Question: What is the result of this measurement?
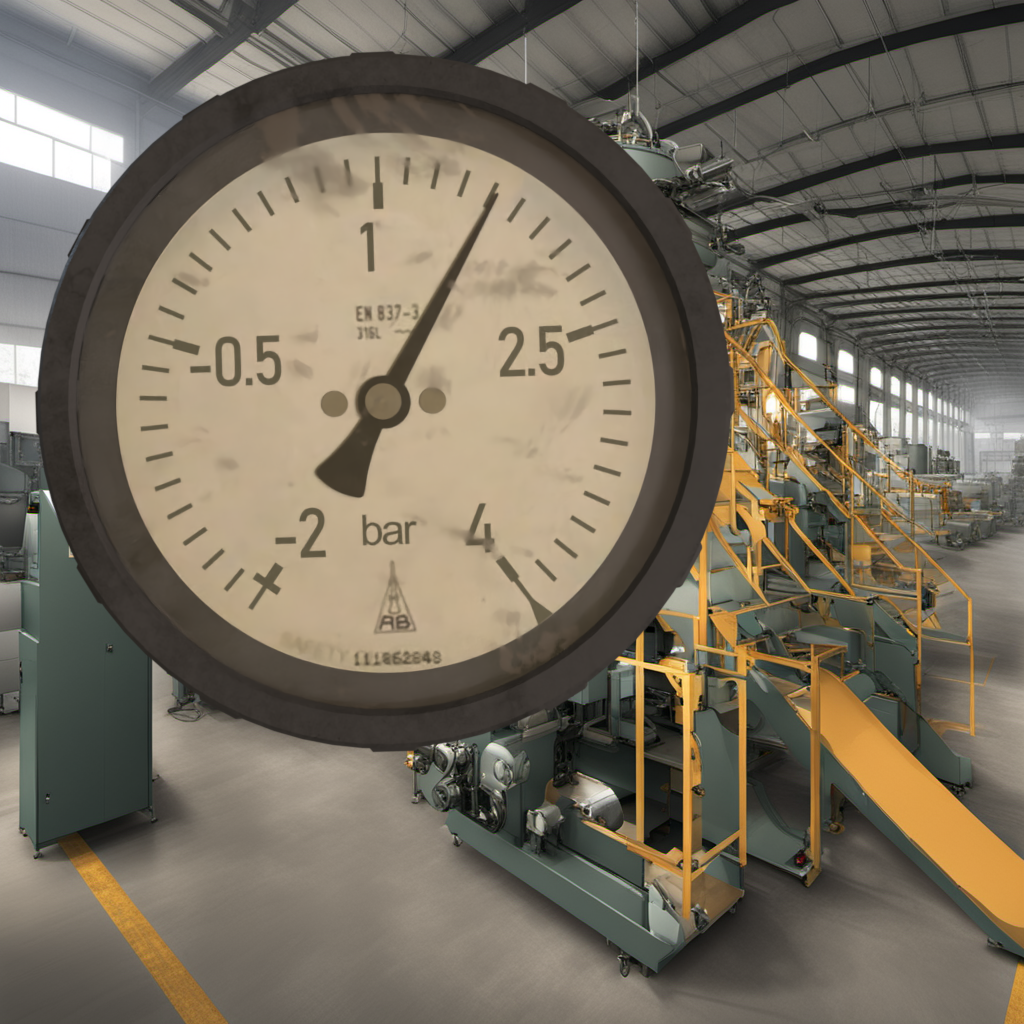
Answer: The result is 1.64
Question: What is the range of the measurement shown in the image?
Answer: The range is from -2 to 4
Question: What is the minimum and maximum reading range of this measurement?
Answer: The minimum value is -2 and the maximum value is 4